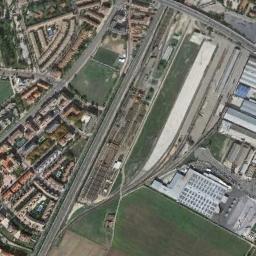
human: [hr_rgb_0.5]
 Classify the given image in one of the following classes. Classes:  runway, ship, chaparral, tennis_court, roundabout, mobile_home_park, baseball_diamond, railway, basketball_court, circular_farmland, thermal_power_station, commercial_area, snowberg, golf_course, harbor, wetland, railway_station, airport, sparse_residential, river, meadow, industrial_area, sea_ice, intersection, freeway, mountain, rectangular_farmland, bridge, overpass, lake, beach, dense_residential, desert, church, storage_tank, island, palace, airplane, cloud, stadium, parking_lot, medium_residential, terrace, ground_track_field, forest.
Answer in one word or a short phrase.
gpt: railway_station